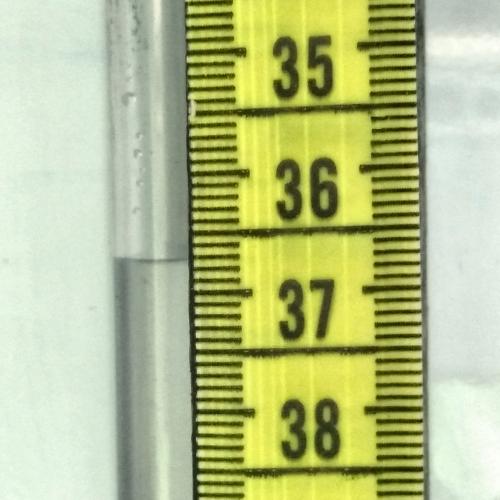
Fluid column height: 36.7 cm